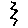
Label: zigzag